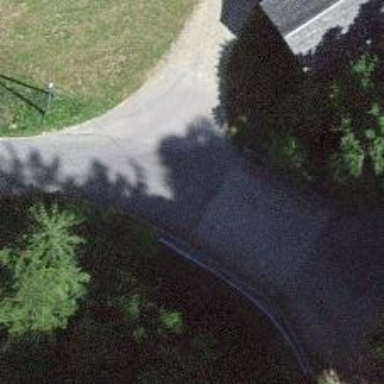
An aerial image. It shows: Track road on bridge with grade 1 tracktype.